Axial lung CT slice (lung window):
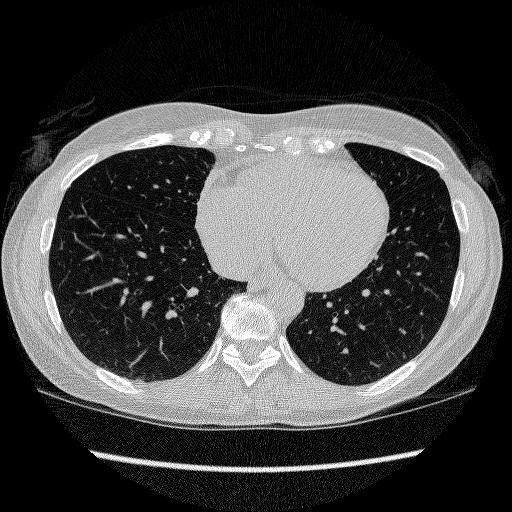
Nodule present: no